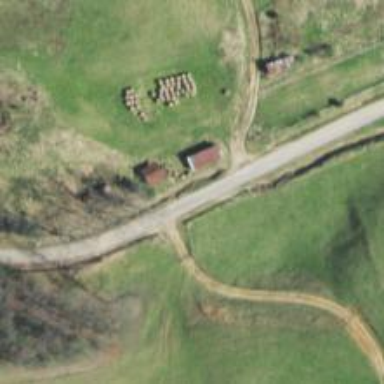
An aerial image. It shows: Secondary road.